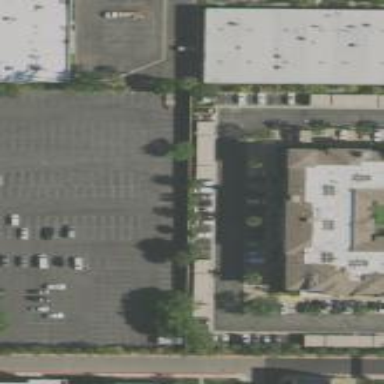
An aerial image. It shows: Parking area with surface.